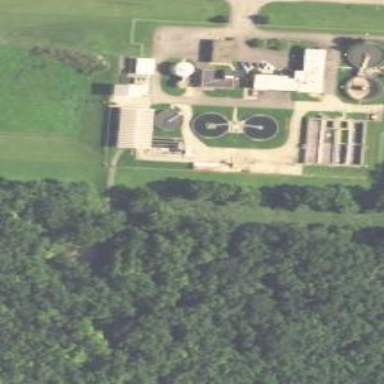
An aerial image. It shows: Wastewater plant.